Question: I'm creating melodramatically some controls, and they don't appear, it needs some kind of a refresh method..
here's my layout:

it's a chat, and all those messages I'm creating them dynamically as the event appears,
what I'm creating at startup, it does appear, but what I'm creating afterward fails to show, even if the code is ok,
here's how am I creating the controls (by calling the following function):
'''
- (void) AddNewMessage: (NSString *)msg date1:(NSString* ) date2 {
NSString *backimage =[NSString stringWithString:@""];
NSString *who =[NSString stringWithString:@"1"];
calculatedHeight=floor( msg.length / 40 )*20;
if (calculatedHeight<30) calculatedHeight=30;
if ([who isEqualToString:@"1"]) {
left=85;
left_hour_button=25;
backimage=@"green_bubble.png";
}
else {
left=5;
left_hour_button=240;
backimage=@"grey_bubble.png";
}
UIButton *button1 = [[UIButton alloc] initWithFrame:CGRectMake(left, lastcalculatedHeight-10, 230, calculatedHeight+10)];
[button1 setBackgroundImage:[[UIImage imageNamed:backimage] stretchableImageWithLeftCapWidth:9 topCapHeight:13] forState:UIControlStateDisabled];
[button1 setEnabled:FALSE];
[scrollView addSubview:button1];
[button1 release];
UIButton *buttonTime = [[UIButton alloc] initWithFrame:CGRectMake(left, lastcalculatedHeight+40, 50, 20)];
[buttonTime setBackgroundImage:[[UIImage imageNamed:@"hour_bubble.png"] stretchableImageWithLeftCapWidth:9 topCapHeight:13] forState:UIControlStateDisabled];
[buttonTime setFrame:CGRectMake(left_hour_button, lastcalculatedHeight+calculatedHeight-30, 55, 25)];
[buttonTime setTitle:date2 forState:UIControlStateDisabled];
[buttonTime setTitleColor:[UIColor blackColor] forState:UIControlStateDisabled];
buttonTime.titleLabel.font=[UIFont fontWithName:@"Helvetica" size:8.0];
buttonTime.titleLabel.lineBreakMode= UILineBreakModeWordWrap;
[buttonTime setEnabled:FALSE];
[scrollView addSubview:buttonTime];
[buttonTime release];
UILabel *labelMessage = [[UILabel alloc] initWithFrame:CGRectMake(left+5, lastcalculatedHeight-5, 220, calculatedHeight)];
[labelMessage setText:msg];
[labelMessage setFont:[UIFont fontWithName:@"Arial" size:12.0]];
[labelMessage setLineBreakMode:UILineBreakModeWordWrap];
[labelMessage setTextColor:[UIColor blackColor]];
[labelMessage setAdjustsFontSizeToFitWidth:NO];
[labelMessage setNumberOfLines:floor( msg.length / 40 )+2];
[labelMessage setBackgroundColor:[UIColor clearColor]];
[scrollView addSubview:labelMessage];
[labelMessage release];
lastcalculatedHeight+=calculatedHeight+20;
totalHeight+=calculatedHeight;
scrollView.contentSize = CGSizeMake(240, lastcalculatedHeight);
}
'''
How do I "refresh" the display?
The scrollView is an object inside the Uiview from which the class derives
Also I will want to scroll down to the bottom the scrollview, each time I'm adding a new message.
I've seen <URL> but either it doesn't work, or it acts weird on the simulator...
haven't tried it on a device because I don't own an iPhone yet.
it scrolls too much or at all, but if I go to another tab, then switch back, the scroll is scrolled at the bottom, and it even shows the controls I've created programmatically...
Weird isn't it?
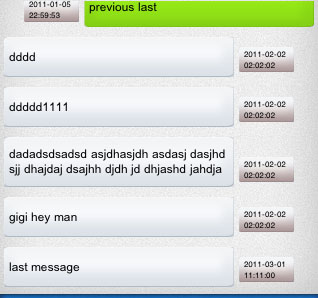
Answer: Try using '[self.view setNeedsDisplay]', if self is a view controller, or just '[scrollView setNeedsDisplay]'.